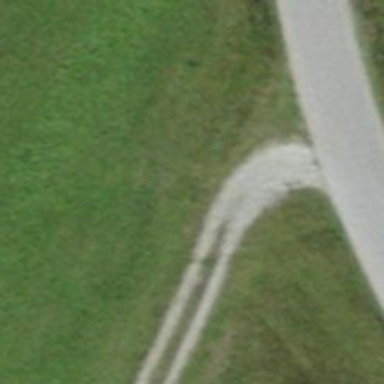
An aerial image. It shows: Gravel track with grade3 tracktype.